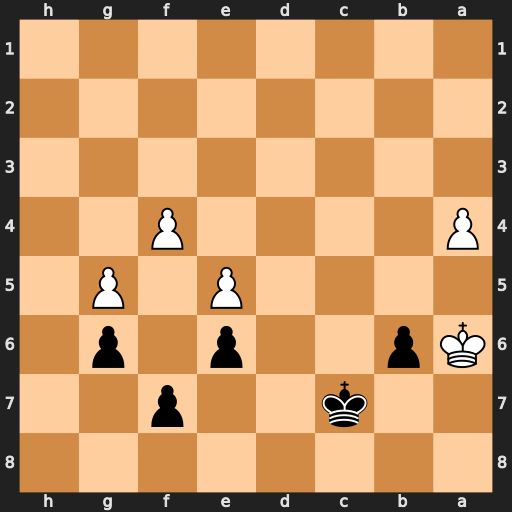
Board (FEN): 8/2k2p2/Kp2p1p1/4P1P1/P4P2/8/8/8
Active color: b
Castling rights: -
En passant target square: -
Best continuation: Kc6 Ka7 b5 axb5+ Kxb5